Question: I noticed on Hollywood Reporter that within their tweets they have a "view summary" button, which when clicked on, gives you a preview of a post on their site with a title, excerpt, and preview picture.

Any clue as to where some documentation is on how to accomplish this? Ive browsed the <URL> for a bit and had no success finding anything.
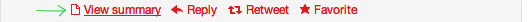
Answer: According to Twitter To <URL>
Apparently all you need is a link to your content. However, I'm sure there's more to this because it doesn't seem to work.
** EDIT **
It's actually called a and here is the <URL>